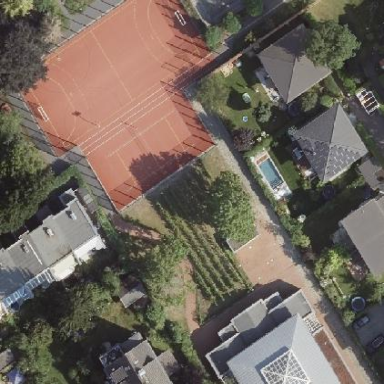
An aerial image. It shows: Volleyball pitch for leisure sports activities.